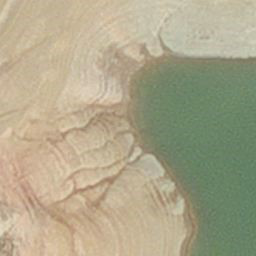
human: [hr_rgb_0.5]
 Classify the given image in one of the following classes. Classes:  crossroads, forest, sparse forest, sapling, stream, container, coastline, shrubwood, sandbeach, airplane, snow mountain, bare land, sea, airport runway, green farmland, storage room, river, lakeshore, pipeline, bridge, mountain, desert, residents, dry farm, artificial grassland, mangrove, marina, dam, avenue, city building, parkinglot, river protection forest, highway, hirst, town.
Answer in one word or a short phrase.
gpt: hirst